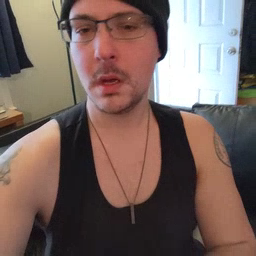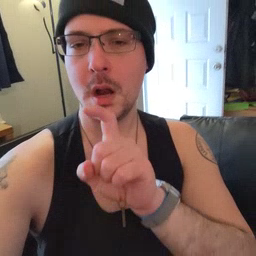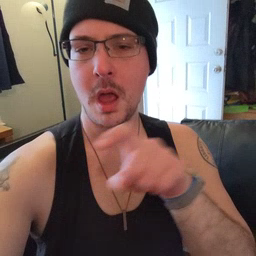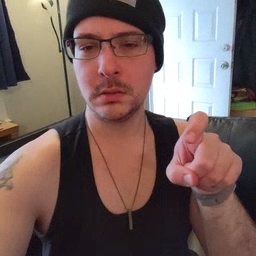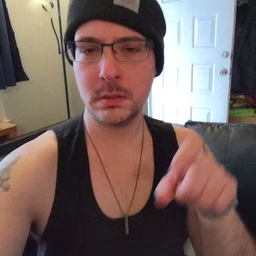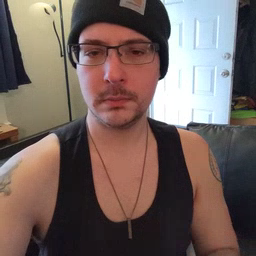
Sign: closet